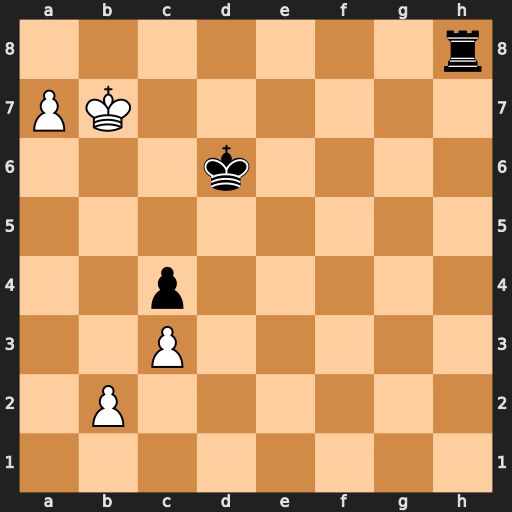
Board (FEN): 7r/PK6/3k4/8/2p5/2P5/1P6/8
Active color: w
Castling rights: -
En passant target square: -
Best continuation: a8=Q Rxa8 Kxa8 Kc5 Ka7 Kb5 Kb7